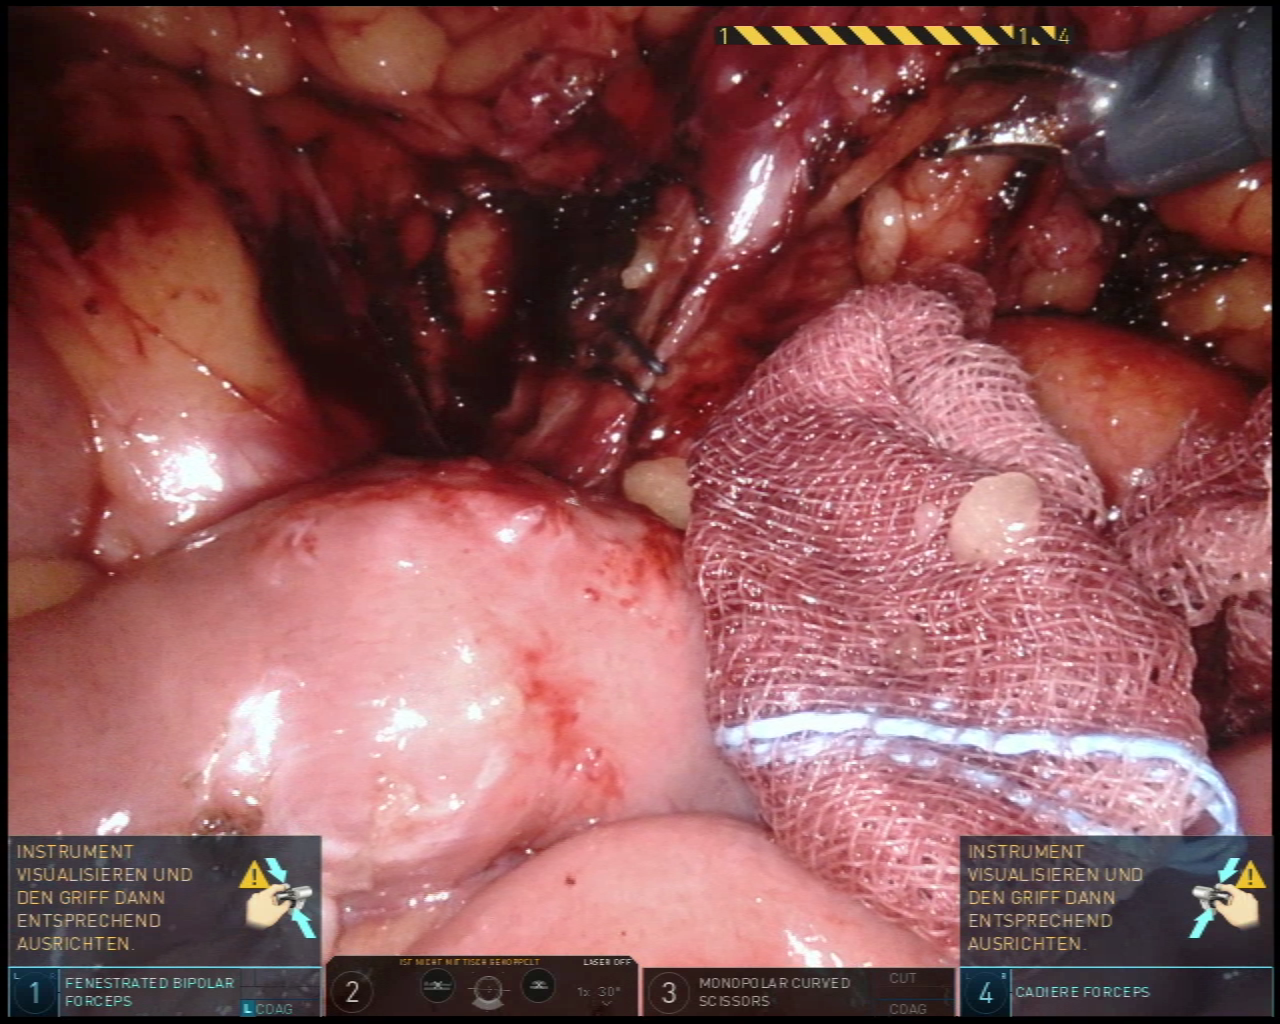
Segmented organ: small_intestine
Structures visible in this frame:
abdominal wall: no
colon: no
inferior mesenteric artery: no
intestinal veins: no
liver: no
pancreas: no
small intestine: yes
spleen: no
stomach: no
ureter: no
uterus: no
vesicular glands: no